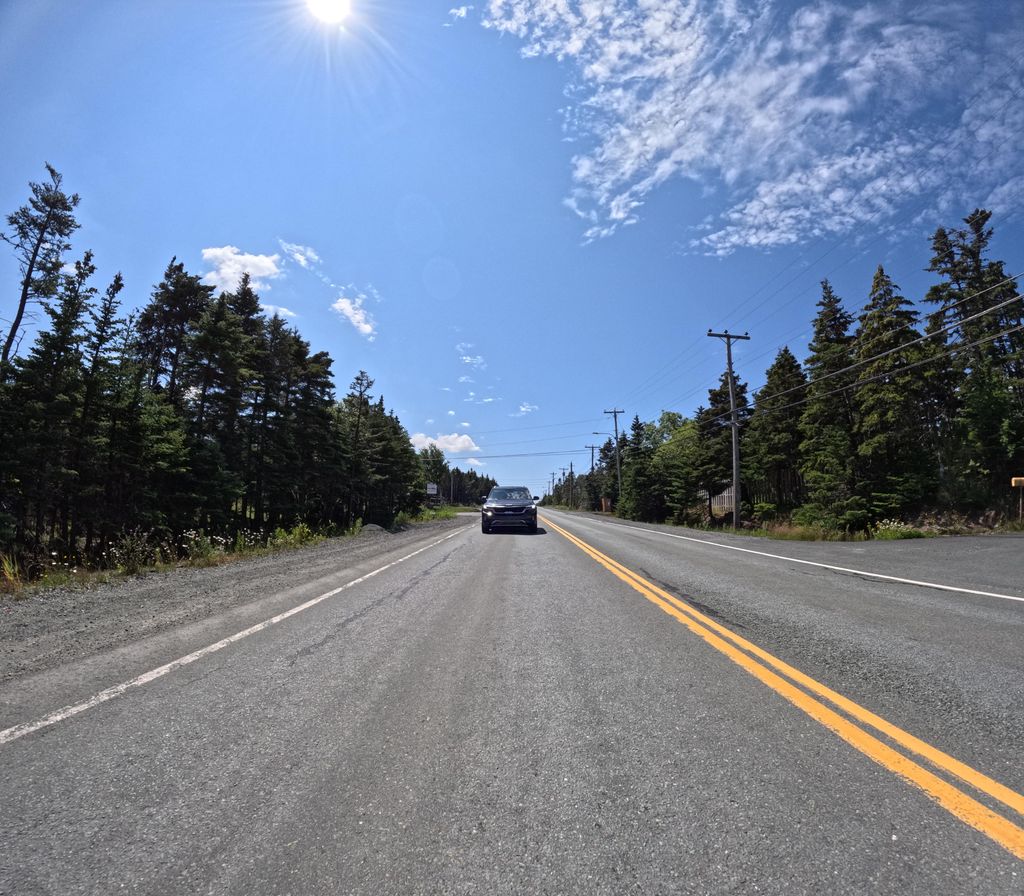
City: st_johns